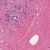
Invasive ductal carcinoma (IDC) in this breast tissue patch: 0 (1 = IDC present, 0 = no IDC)